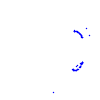
Particle: proton